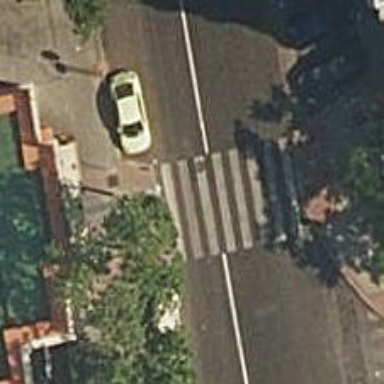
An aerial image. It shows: Crossing on the road.